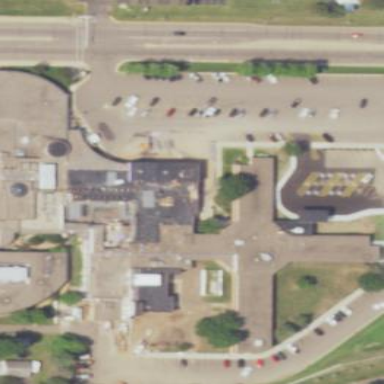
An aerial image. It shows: Healthcare facility identified as hospital.